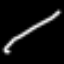
Label: line